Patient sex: M
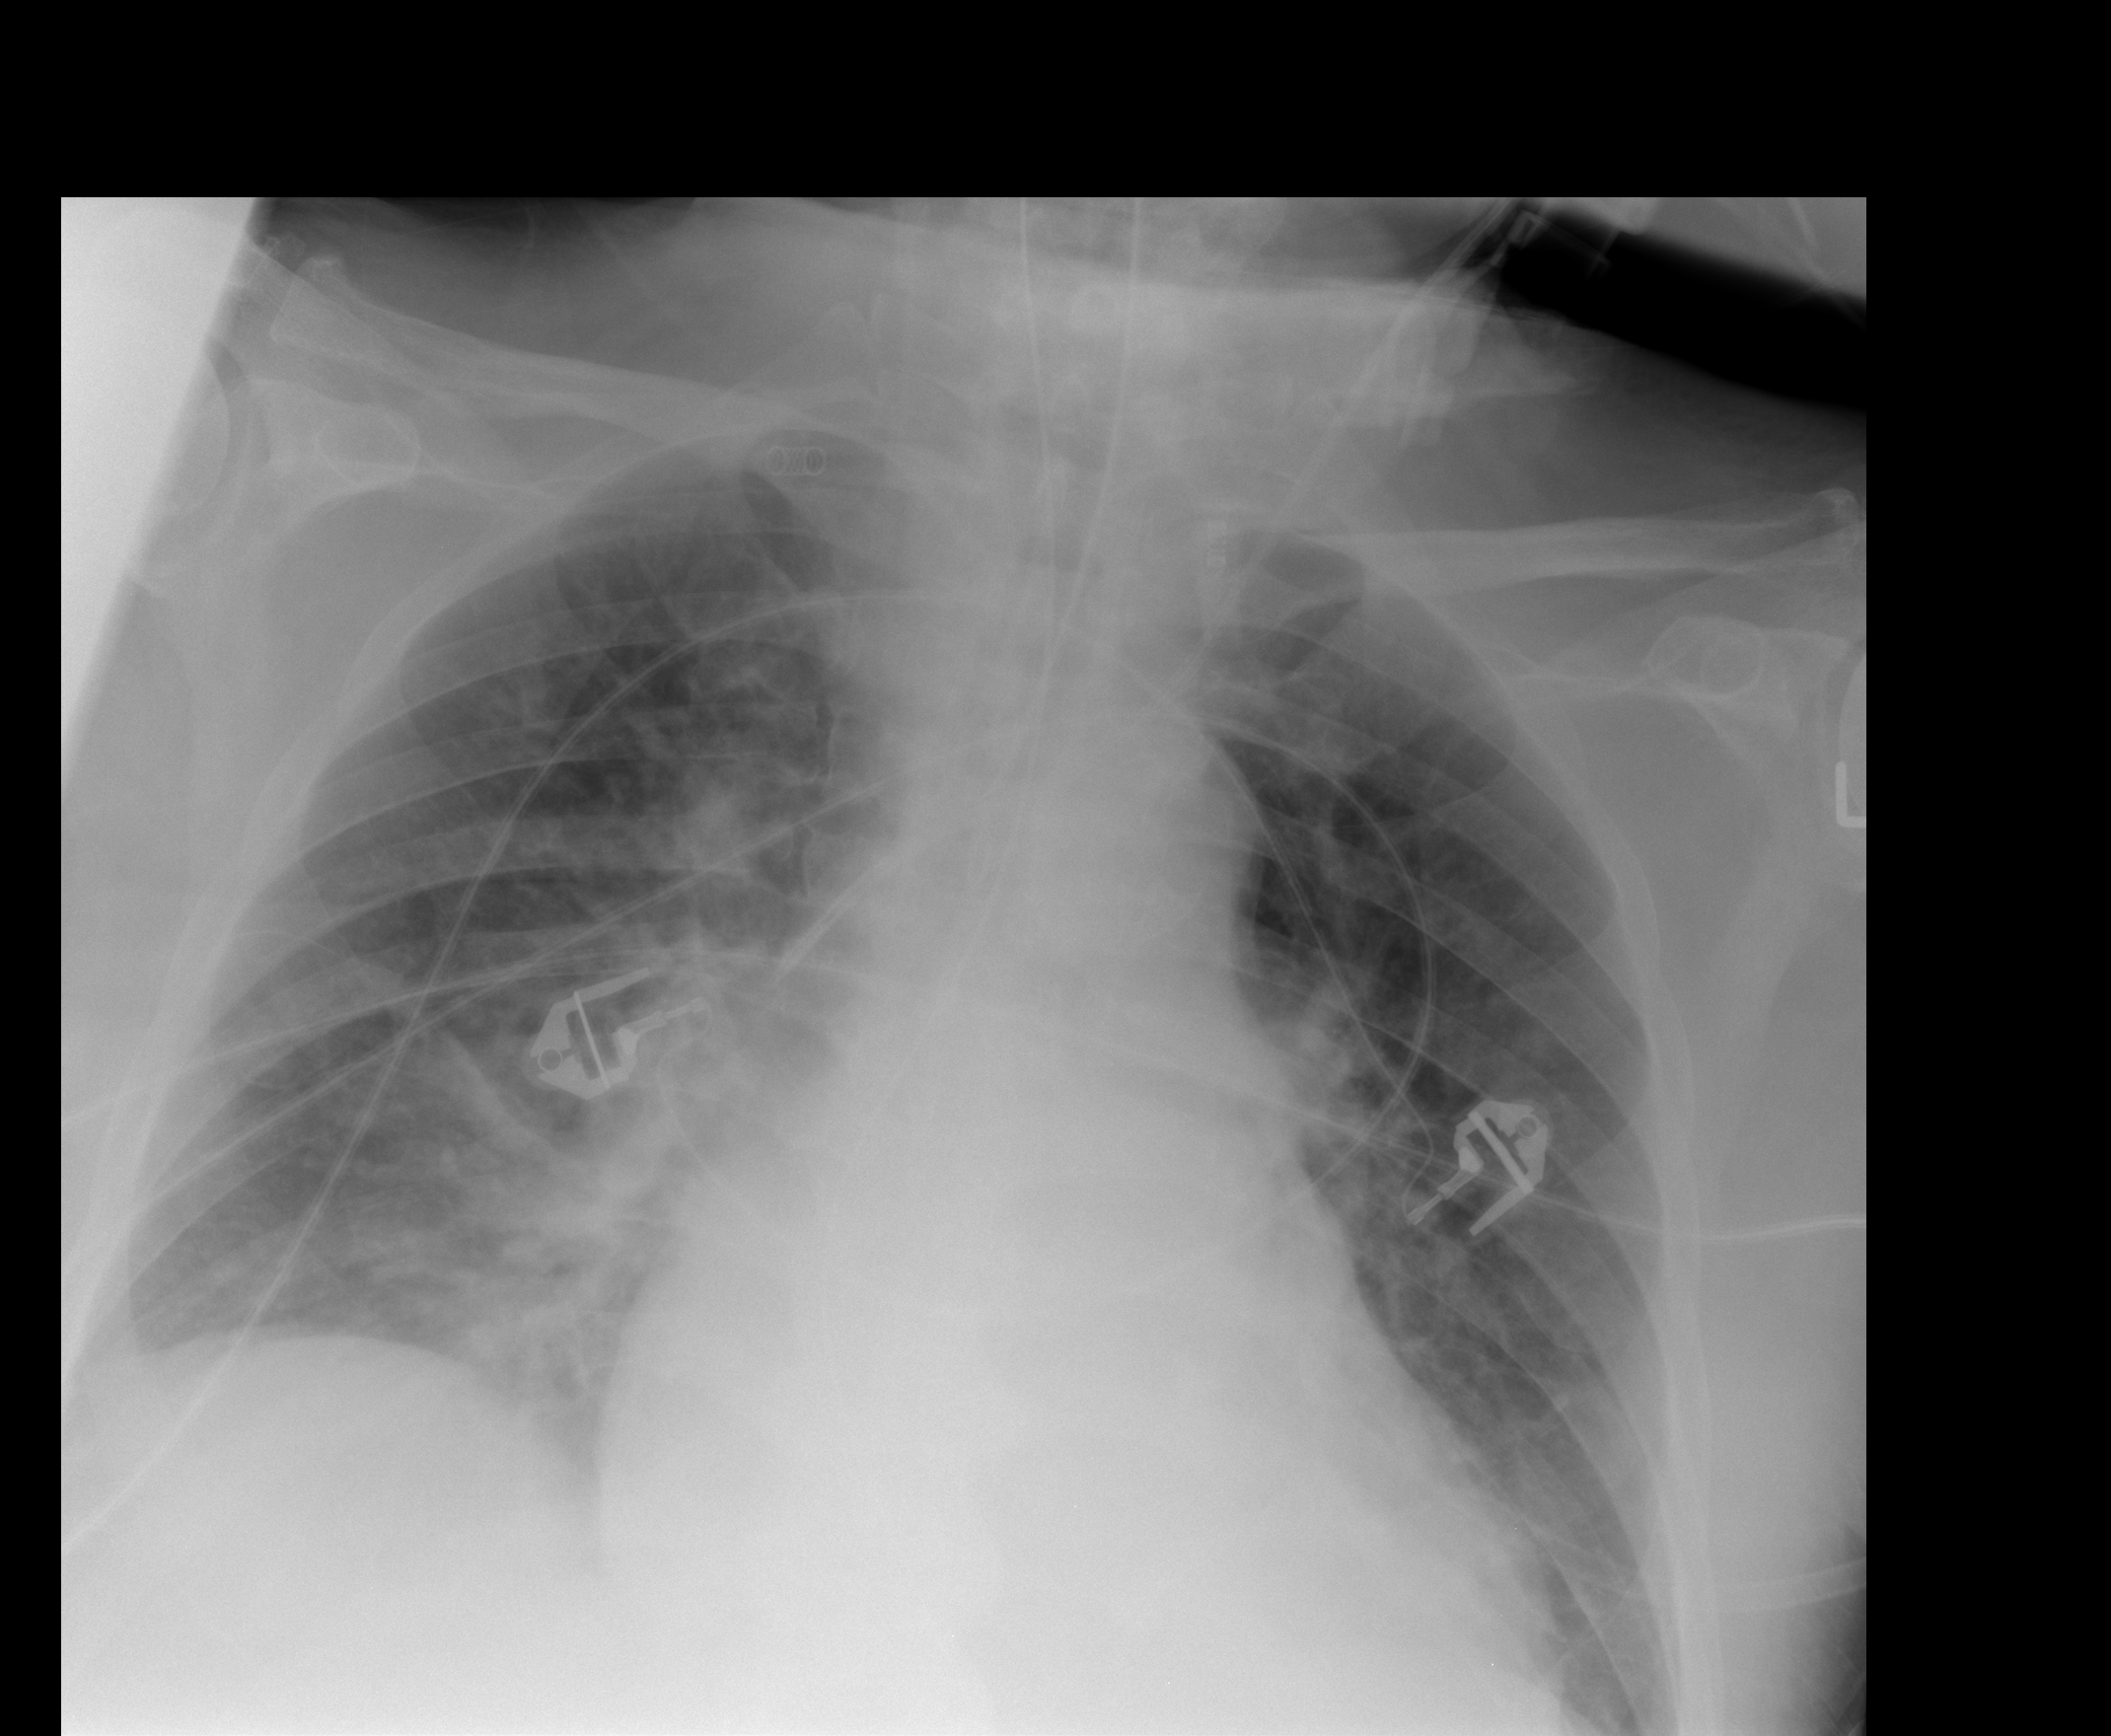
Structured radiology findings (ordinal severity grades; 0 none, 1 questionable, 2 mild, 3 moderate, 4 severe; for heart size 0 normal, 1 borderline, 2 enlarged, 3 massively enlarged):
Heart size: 2
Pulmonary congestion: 2
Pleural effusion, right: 0
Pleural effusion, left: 0
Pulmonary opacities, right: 2
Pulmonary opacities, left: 0
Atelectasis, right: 2
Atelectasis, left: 0